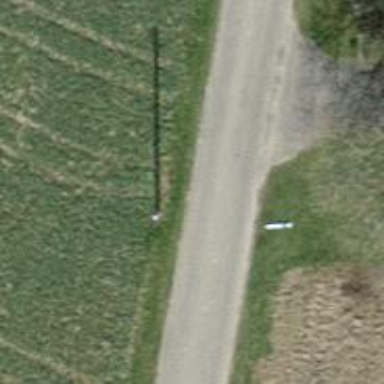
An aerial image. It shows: Power pole.